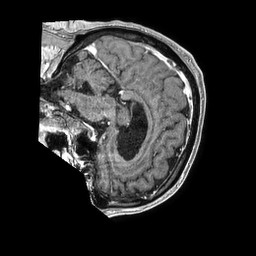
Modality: T1w
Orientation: sagittal
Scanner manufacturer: philips
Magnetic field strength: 1.5 T
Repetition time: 0.007628 s
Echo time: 0.003468 s